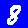
Digit: 8